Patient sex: M
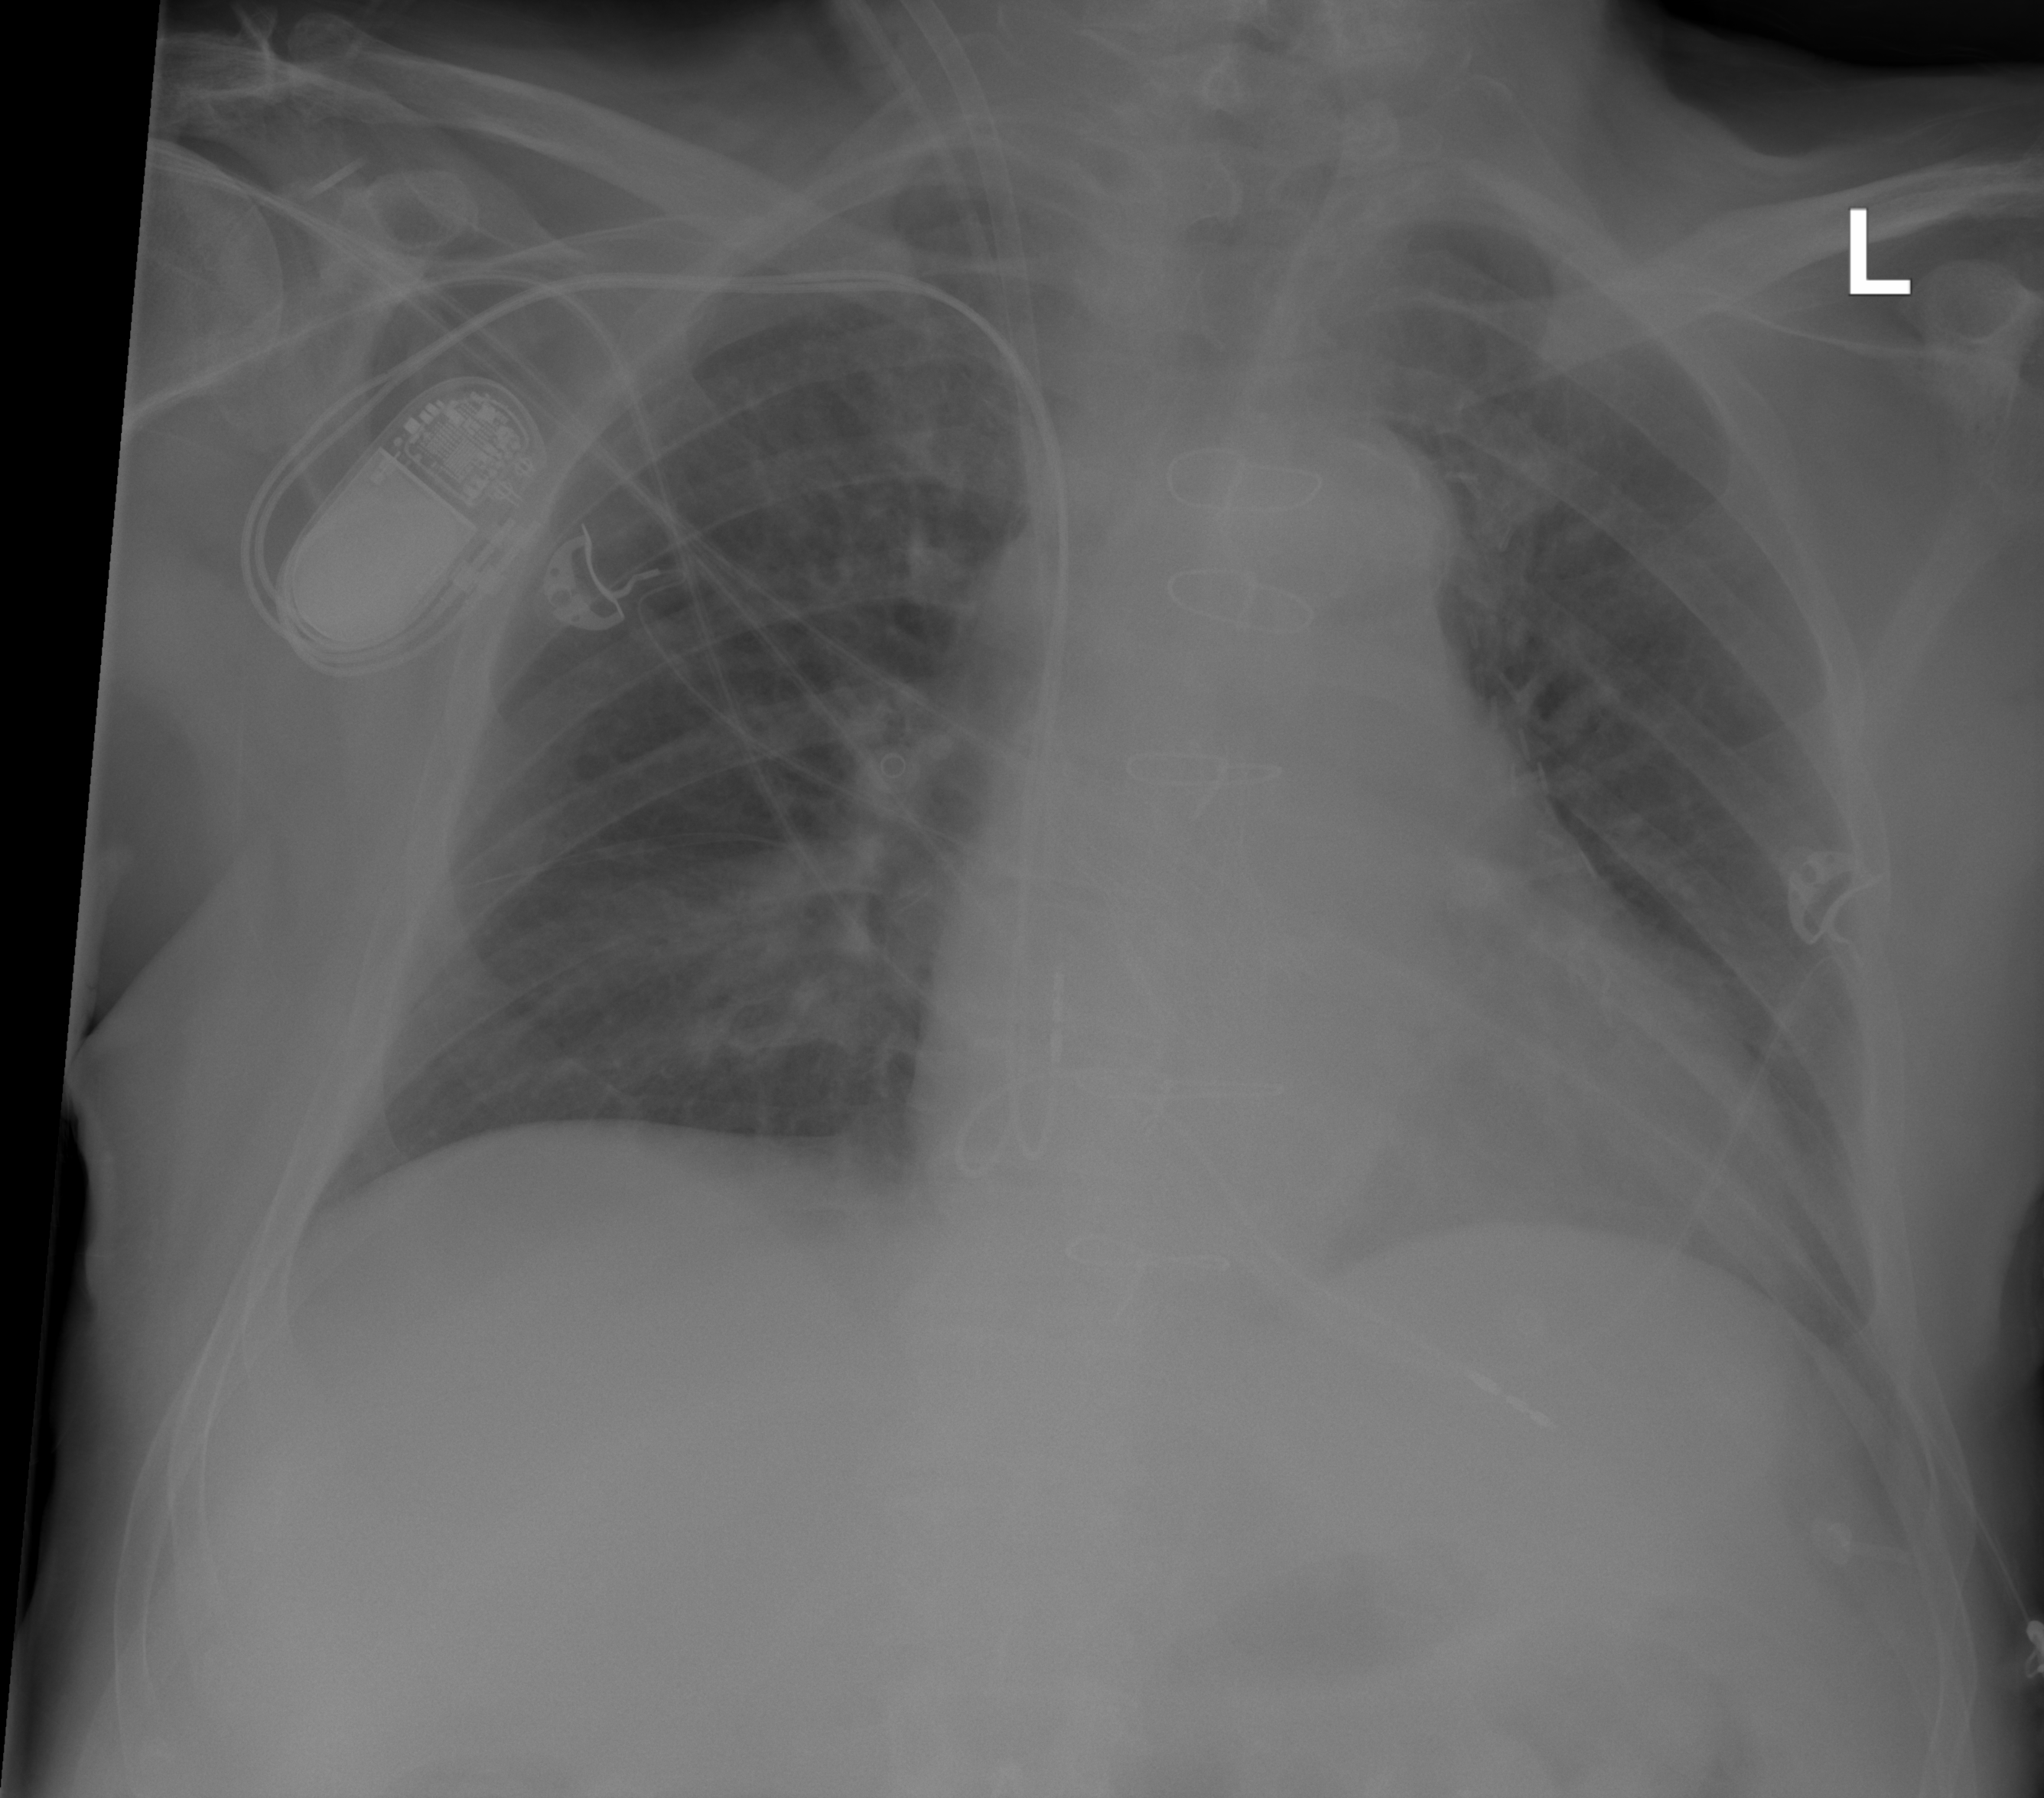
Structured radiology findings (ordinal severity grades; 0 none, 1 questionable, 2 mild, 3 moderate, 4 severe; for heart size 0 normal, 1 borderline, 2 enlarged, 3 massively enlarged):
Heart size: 0
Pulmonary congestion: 0
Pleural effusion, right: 0
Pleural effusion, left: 0
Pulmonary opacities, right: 0
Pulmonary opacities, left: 0
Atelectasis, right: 2
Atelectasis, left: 2